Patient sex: F
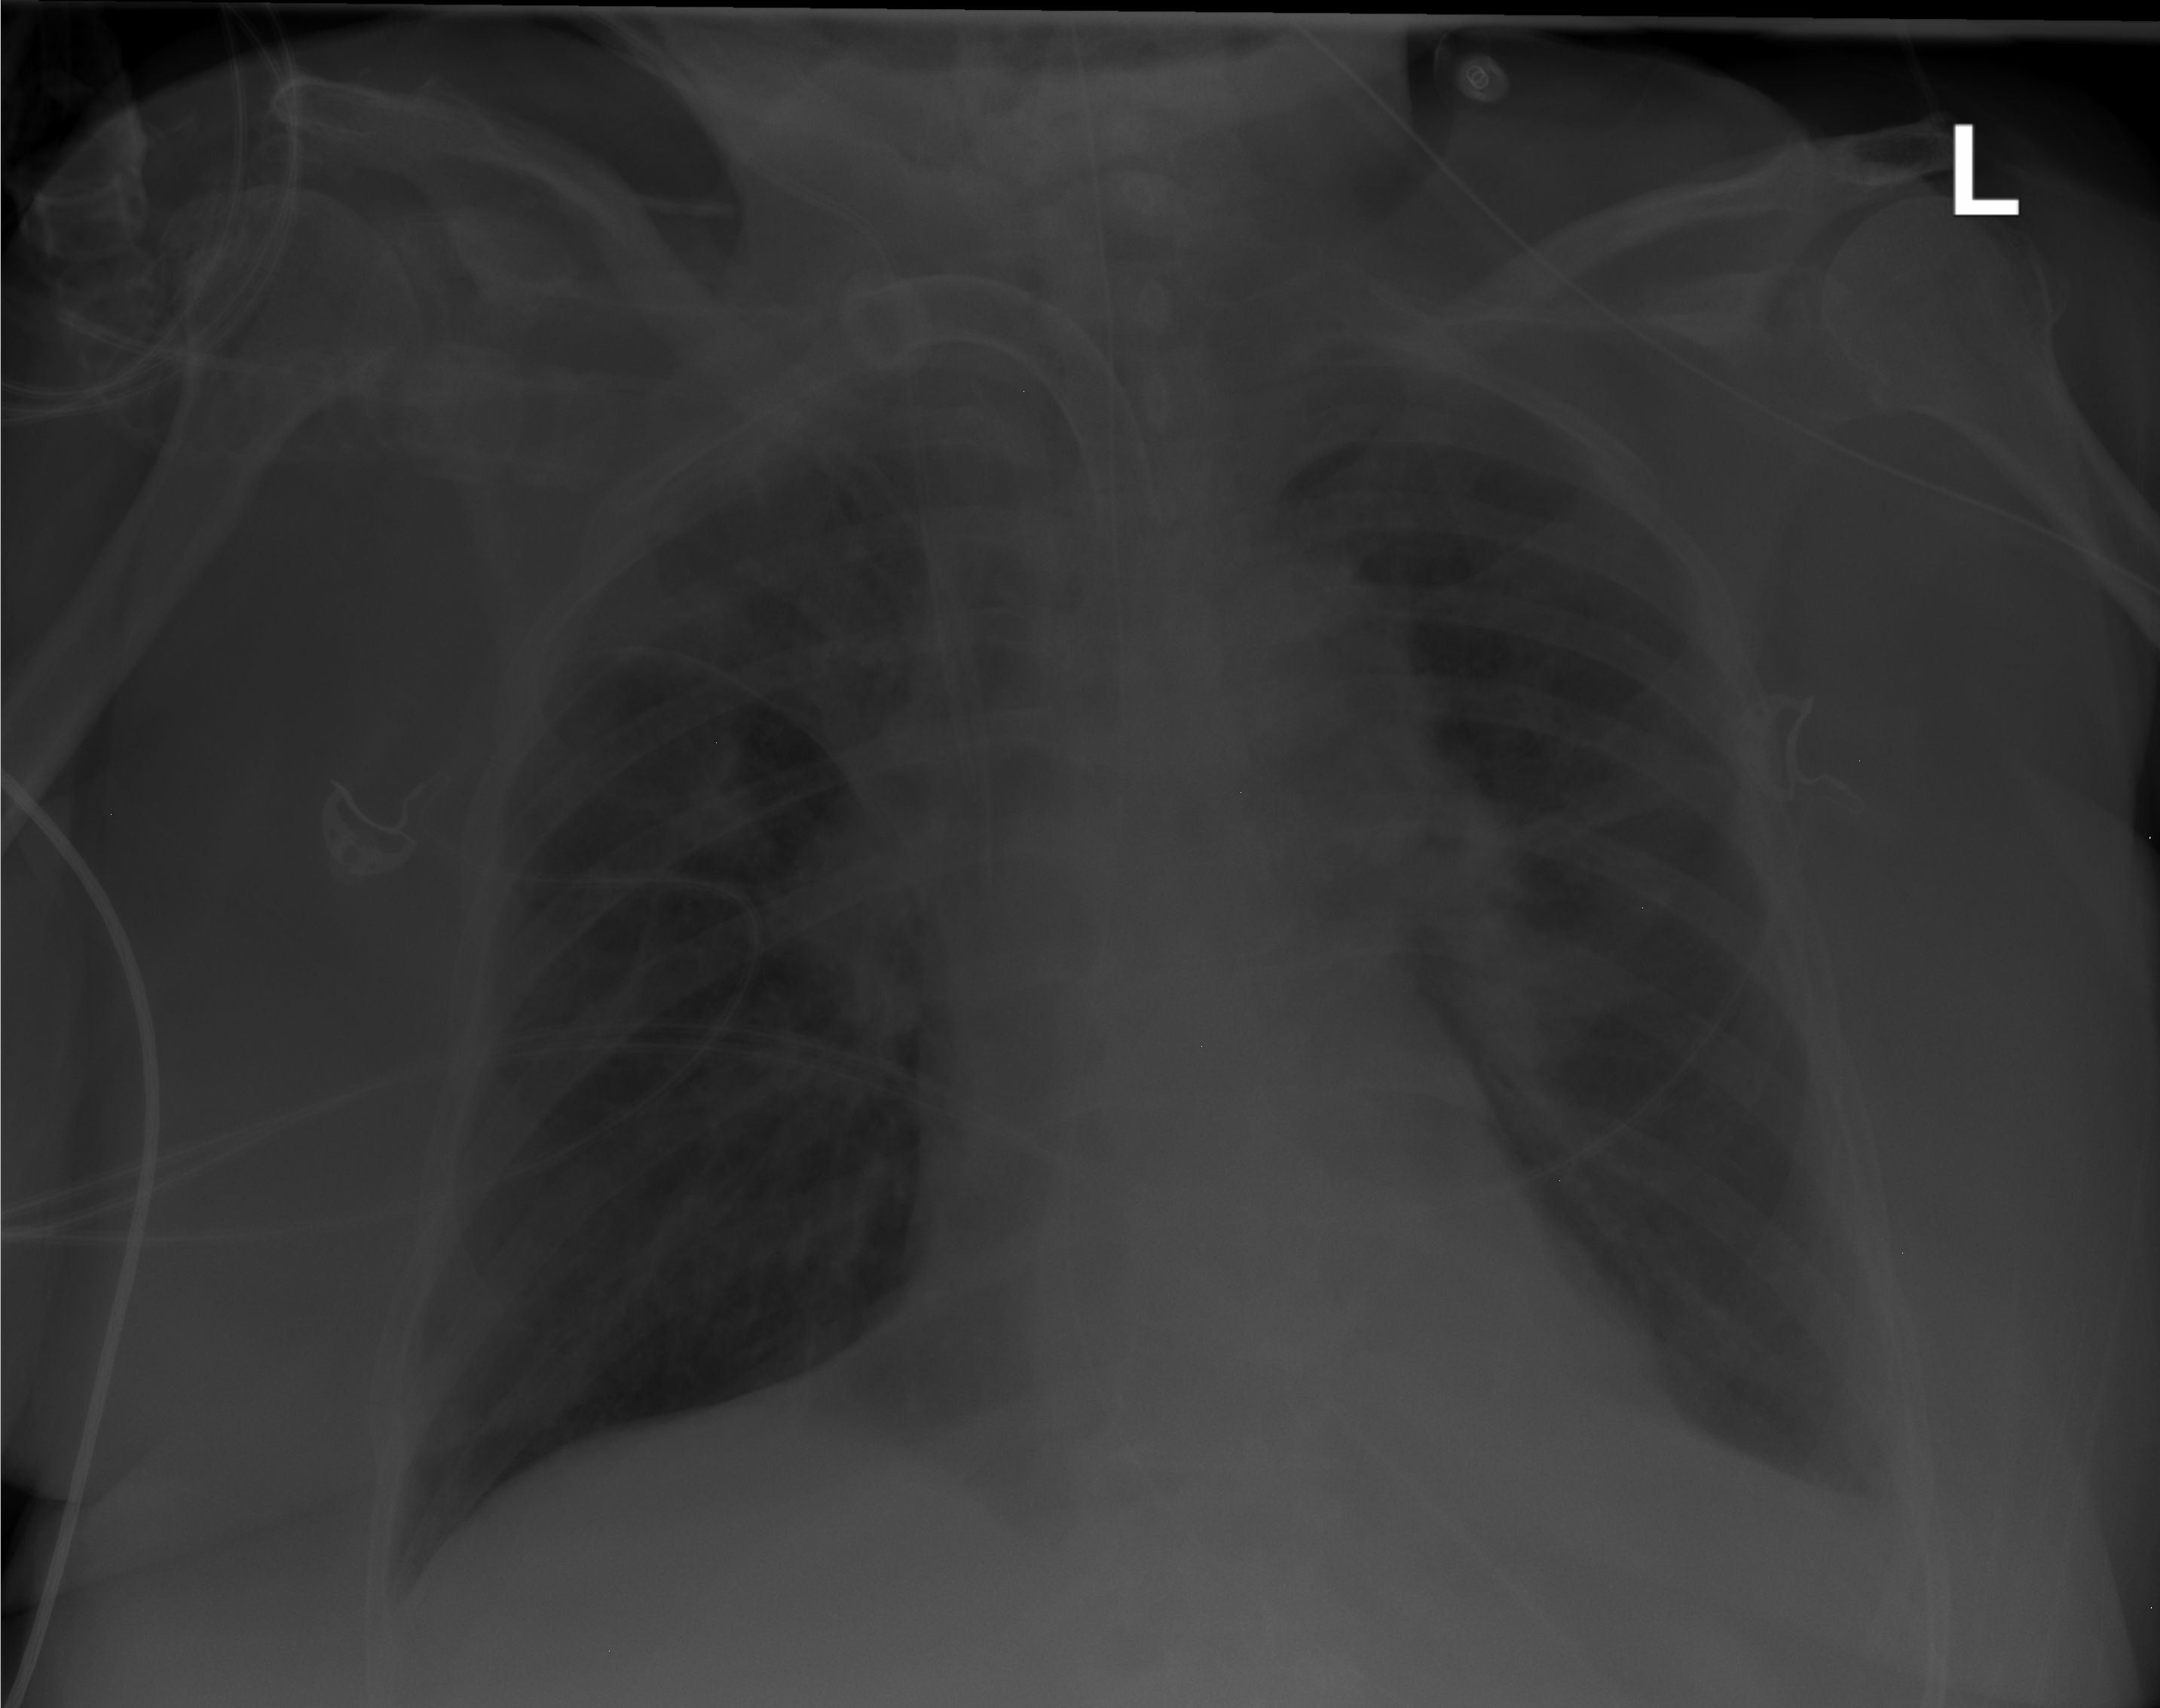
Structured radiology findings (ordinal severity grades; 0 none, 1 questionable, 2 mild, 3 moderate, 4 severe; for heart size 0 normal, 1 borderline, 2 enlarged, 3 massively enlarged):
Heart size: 0
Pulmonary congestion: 0
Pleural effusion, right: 0
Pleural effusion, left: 0
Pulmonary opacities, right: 3
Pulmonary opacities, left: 2
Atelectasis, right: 2
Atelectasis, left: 2